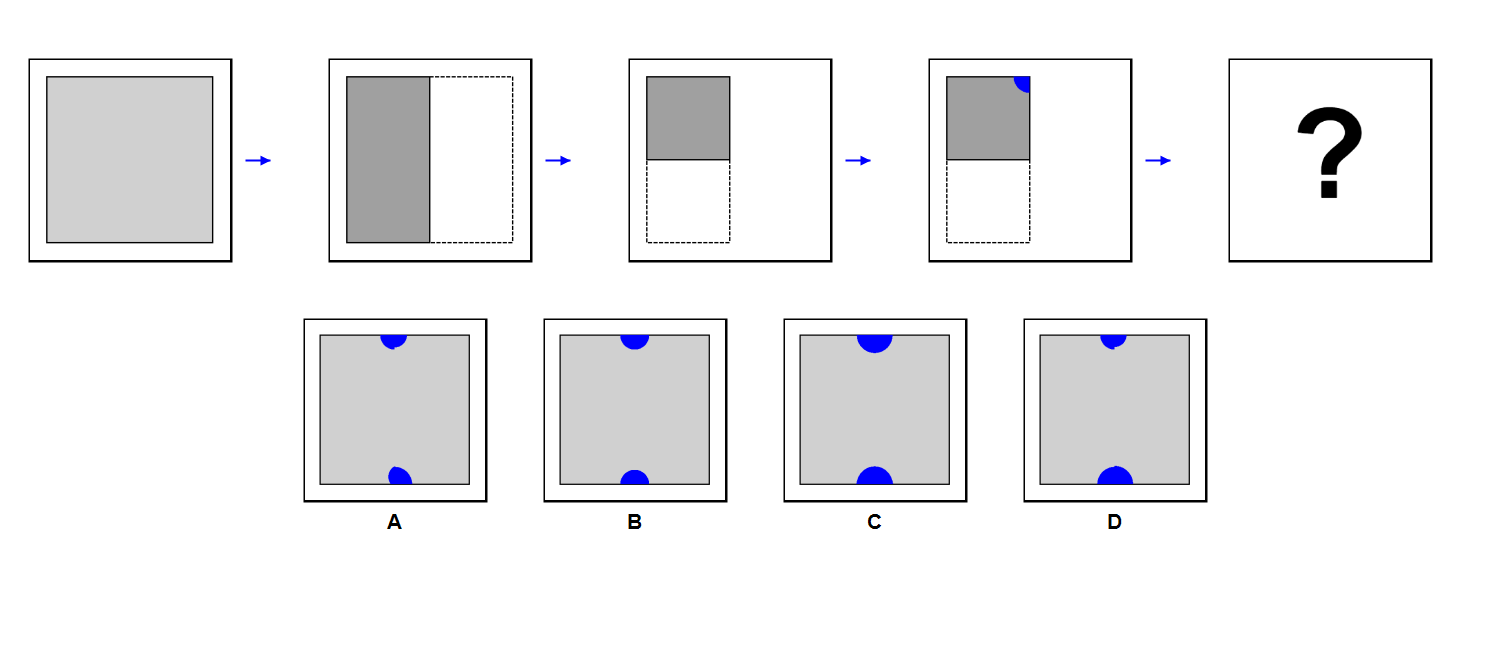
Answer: B